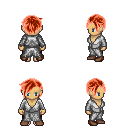
a pixel art fantasy rpg character, female body template, human, tanned skin, white robe, gold greaves, red pixie cut hairstyle, brown shoes, four views (front, back, left, right), 2x2 character sprite sheet, small pixel art, hard edges, no anti-aliasing